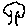
Label: tree